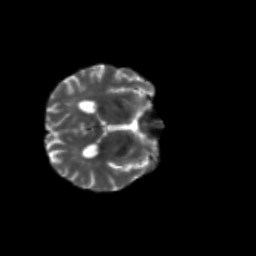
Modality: T2w
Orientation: axial
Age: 65
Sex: male
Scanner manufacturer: siemens
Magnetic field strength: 3 T
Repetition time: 4.71 s
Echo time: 0.0906 s